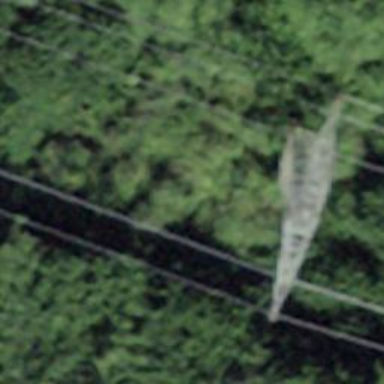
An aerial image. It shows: Power tower.